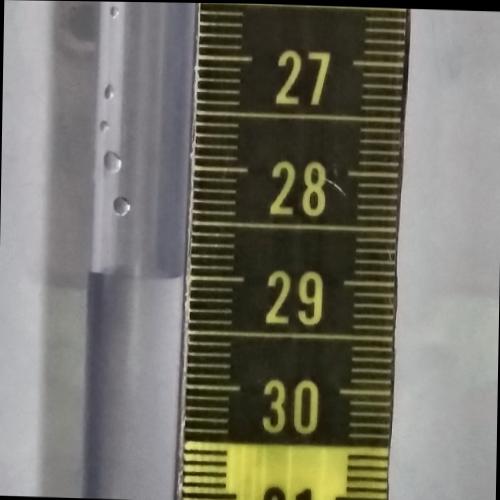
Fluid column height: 29.0 cm